Question: I have table call 'Category'.

if I use
'''
query = $this->db->query("SELECT * FROM category WHERE id='$id'");
$result = $query->result_array();
return $result;
'''
this will load all result.('Id 1' to 'id 12')
Question is: I want to get ID which are grater than 'id 10'.
I expect after query i need only 'id 11' and 'id 12' to be load.(id will be keep adding).
So how can i do that in CodeIgnitor with php??
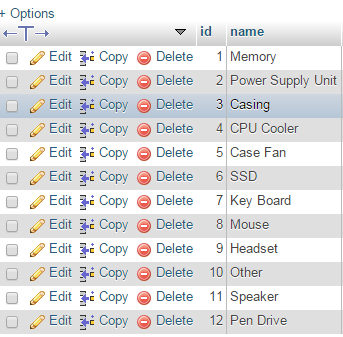
Answer: You can use :
'''
$this->db->get_where('product', 'category_id >=10');
'''
OR
'''
$this->db->where('category_id >=10');
'''